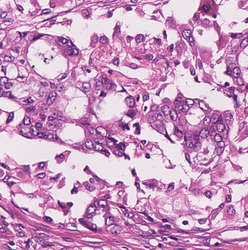
Tumor epithelial tissue: yes
Tumor-associated stroma tissue: yes
Normal tissue: no